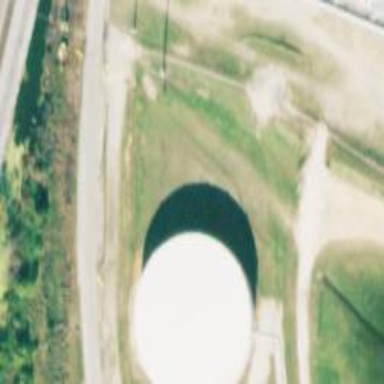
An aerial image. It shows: Storage tank which is man-made and housed in building.